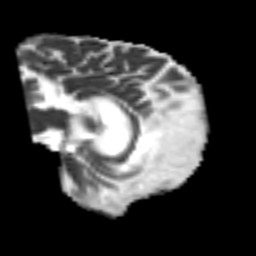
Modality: MD
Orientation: sagittal
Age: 58
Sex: male
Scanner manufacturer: siemens
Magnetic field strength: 3 T
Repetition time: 4.999 s
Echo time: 0.07946 s